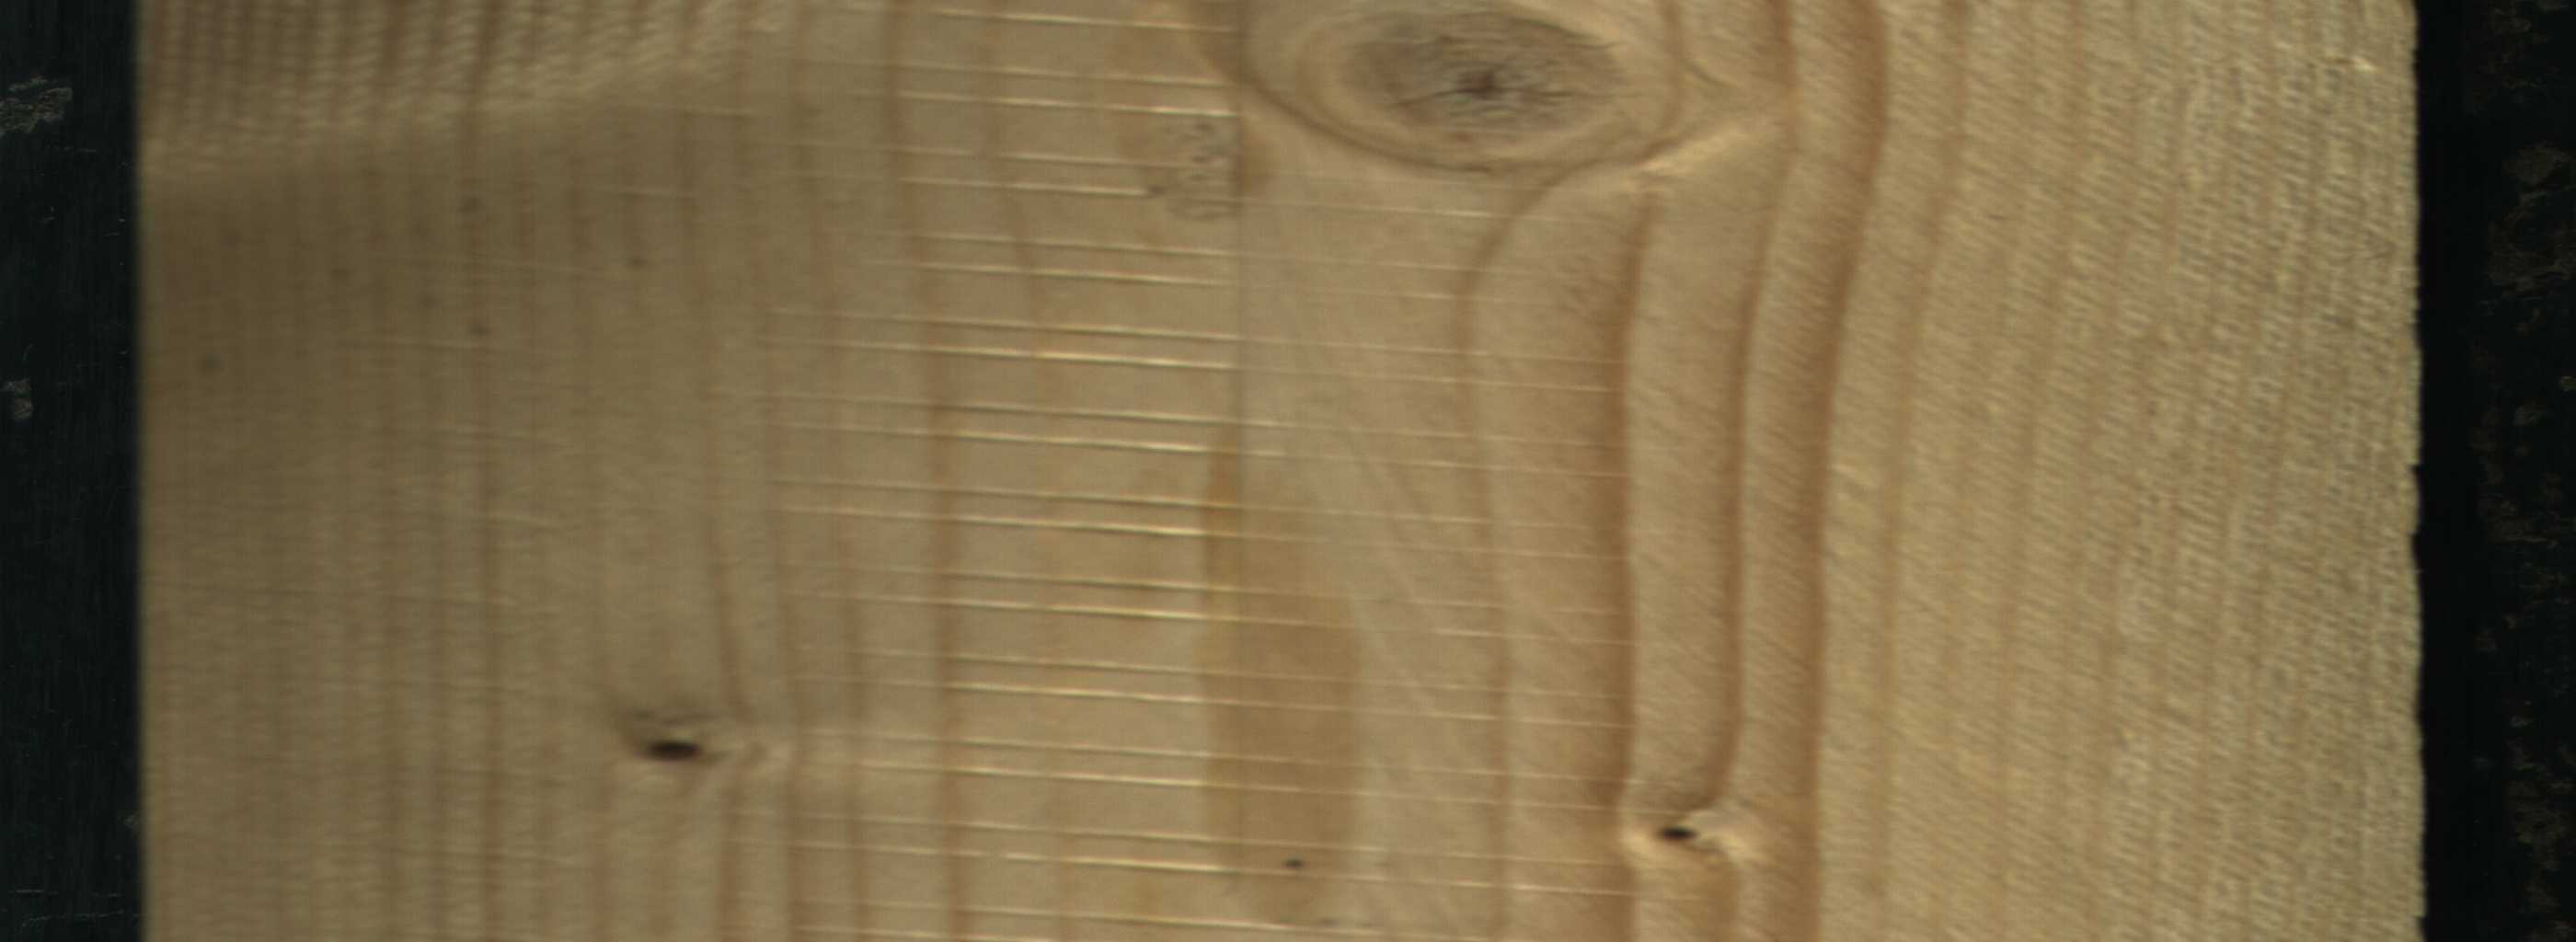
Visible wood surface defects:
Dead_Knot
Live_Knot
Live_Knot